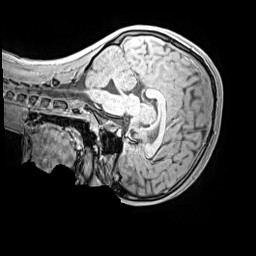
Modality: MP2RAGE
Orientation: sagittal
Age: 10
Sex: female
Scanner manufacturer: siemens
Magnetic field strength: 3 T
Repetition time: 4 s
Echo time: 0.00299 s